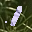
Label: 1